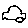
Label: car